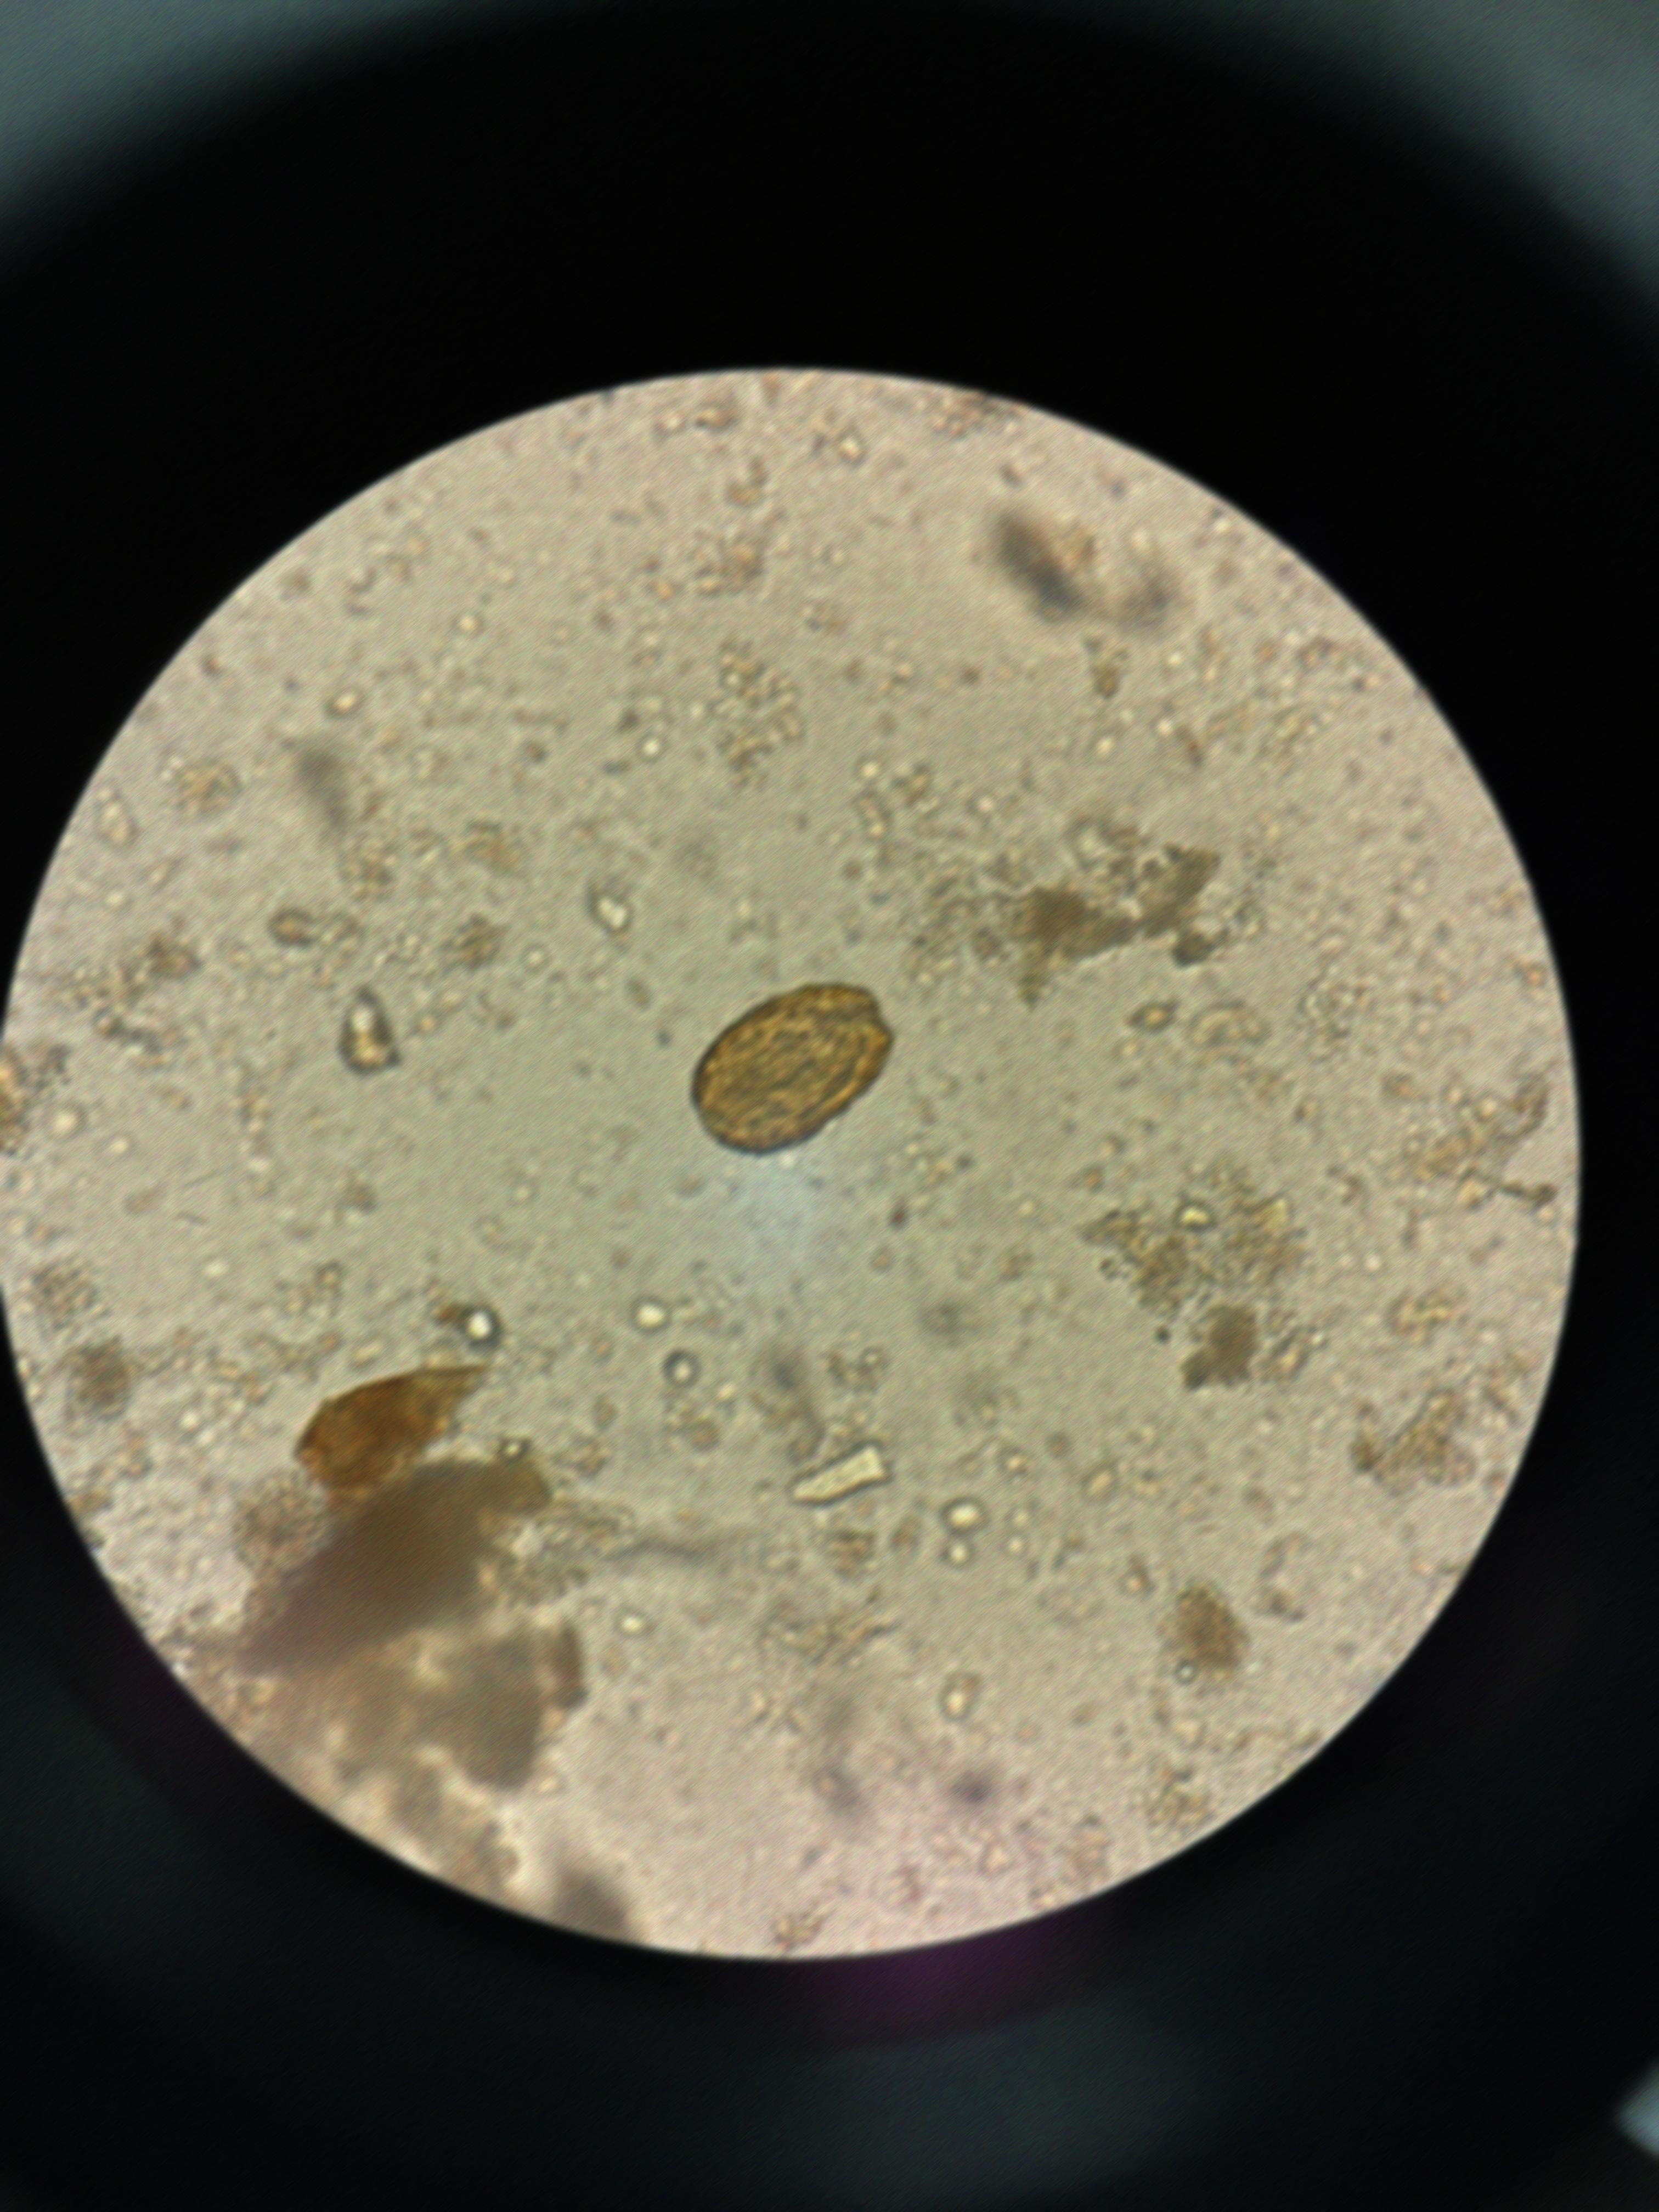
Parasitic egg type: Ascaris lumbricoides